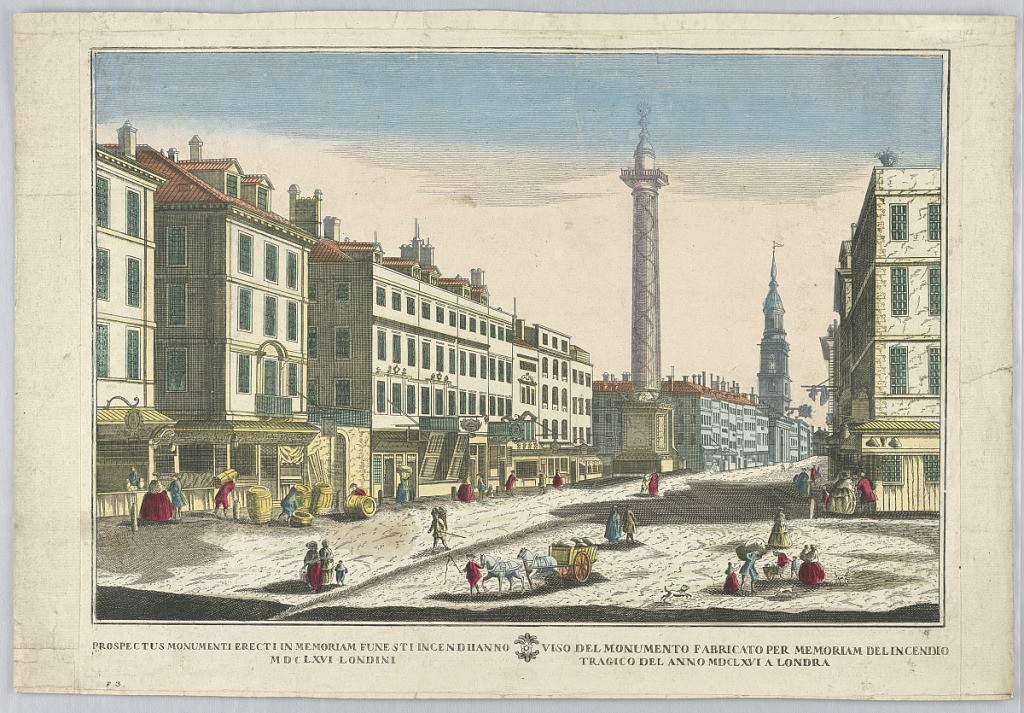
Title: Peep-Show Print, Street Scene in London Showing the Monument Commemorating the Fire of 1666
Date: ca. 1775
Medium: Engraving, brush and watercolor on paper, pricked
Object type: Print
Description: Street scene in London showing the monument and a church spire beyond. Below, title in Latin and Italian. Windows and decorations on the monument pricked.